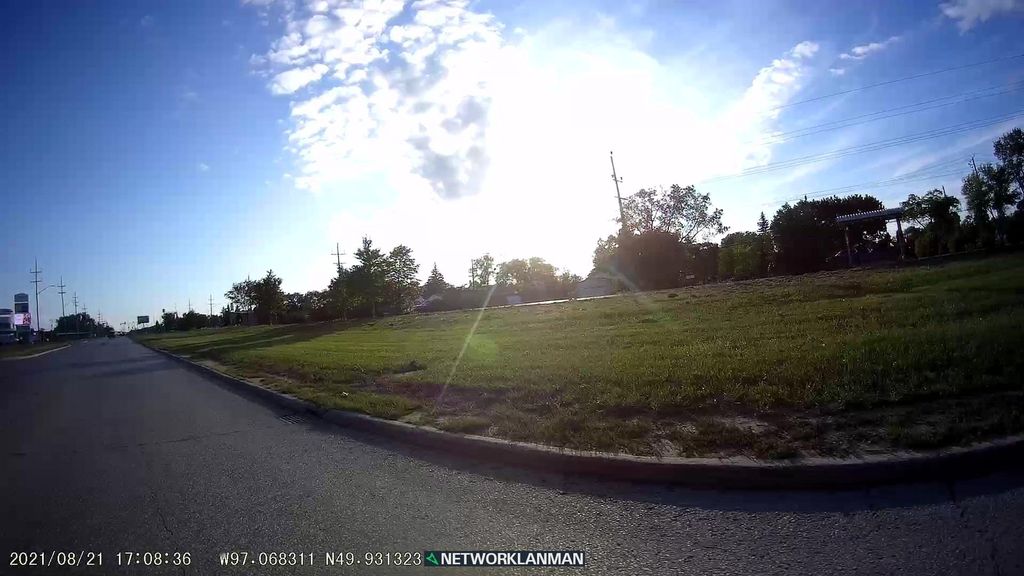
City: winnipeg